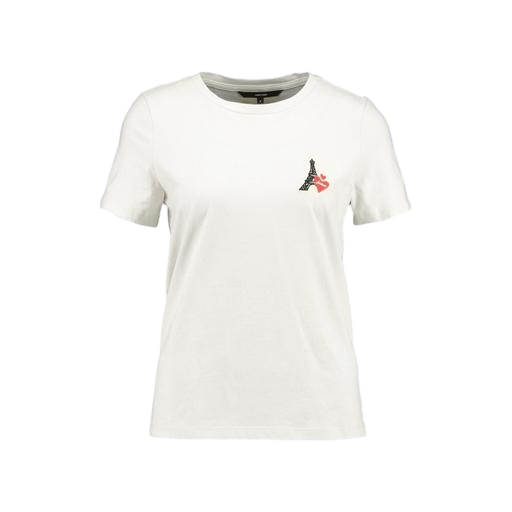
off-white classic t-shirt, only white love pizza t-shirt, woman's tshirt, white background